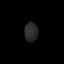
Tissue: skin
Cell type: Epithelial cells
Senescence score: 0.2489
Nuclear area (px): 257
Mean DAPI intensity: 41.475